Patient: sex F, age 43
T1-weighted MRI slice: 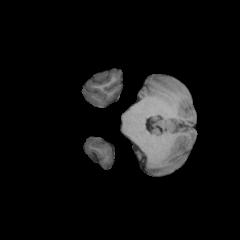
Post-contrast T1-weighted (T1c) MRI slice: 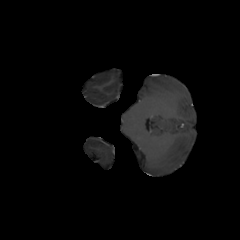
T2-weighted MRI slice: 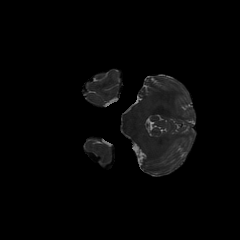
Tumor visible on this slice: no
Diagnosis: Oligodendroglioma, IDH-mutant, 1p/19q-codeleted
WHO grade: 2